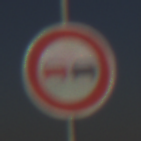
Verkehrszeichen: Ueberholverbot
Umgebung: Outdoor, Nature
Tageszeit: MorningAfternoon
Wetter: Clear
Licht: Natural
Jahreszeit: NotSpecified
Kontrast: HighContrast